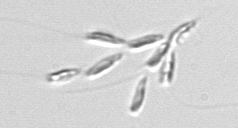
Label: Dinobryon